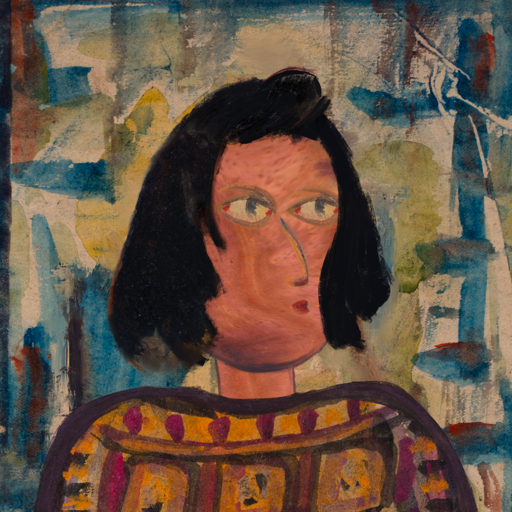
Background: Orphan, Head And Neck Side: Mother_And_Son_Mother, Face Side: GypsyMother, Bust: Doll, Hair Side: Mosgoul, Head Accessory: Blank, Second Necklace: Blank, Necklace: Blank, Baby: Blank